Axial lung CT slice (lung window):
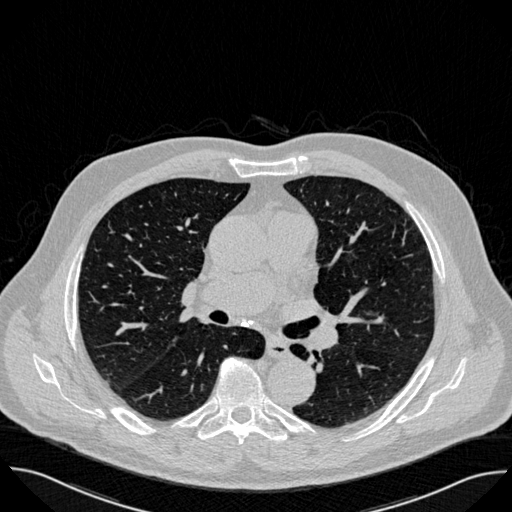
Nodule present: no